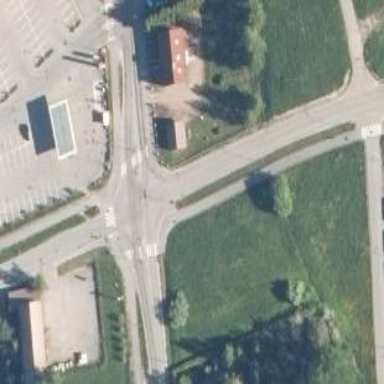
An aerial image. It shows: Asphalt cycleway featuring zebra crossing. The crossing is uncontrolled.